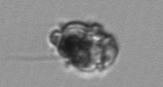
Label: Proterythropsis